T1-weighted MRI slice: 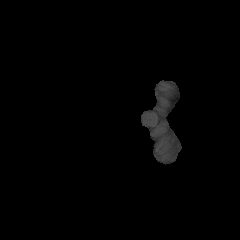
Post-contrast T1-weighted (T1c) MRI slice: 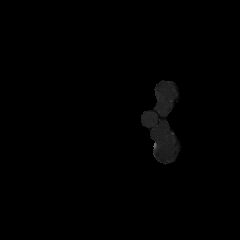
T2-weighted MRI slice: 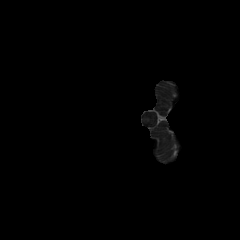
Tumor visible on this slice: no